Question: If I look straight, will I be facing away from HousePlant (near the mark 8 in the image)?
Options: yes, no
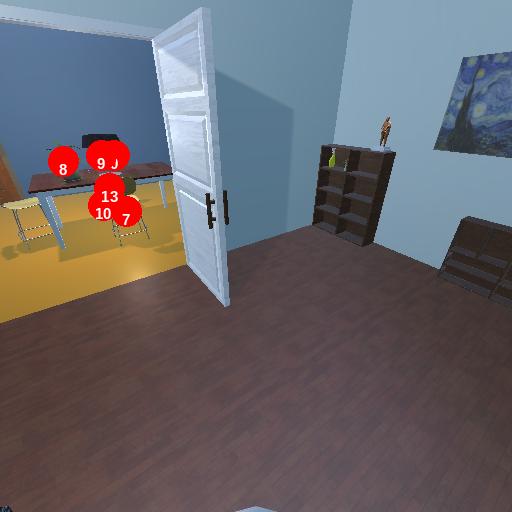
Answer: yes